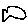
Label: fish